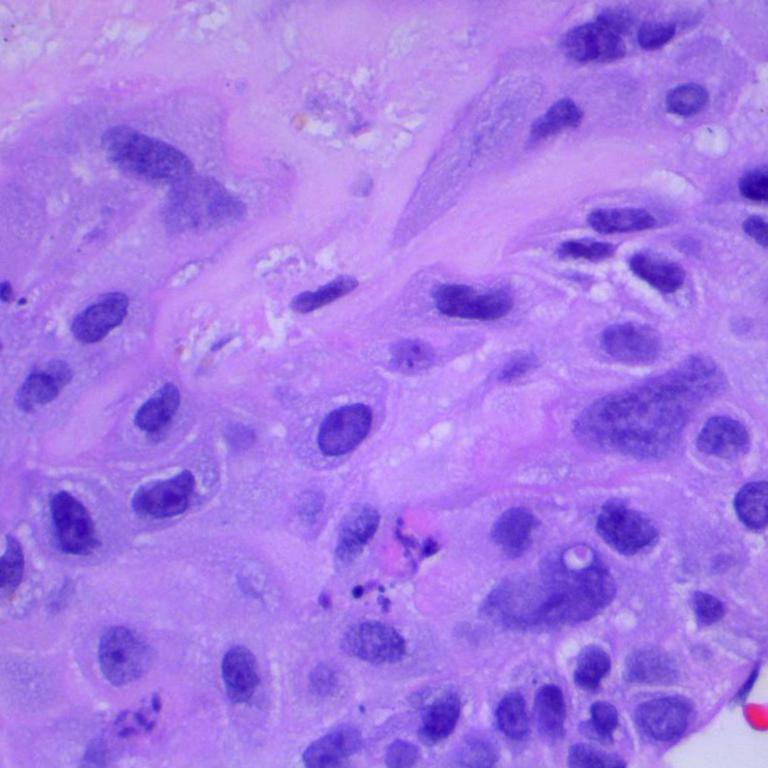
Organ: lung
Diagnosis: squamous carcinomas